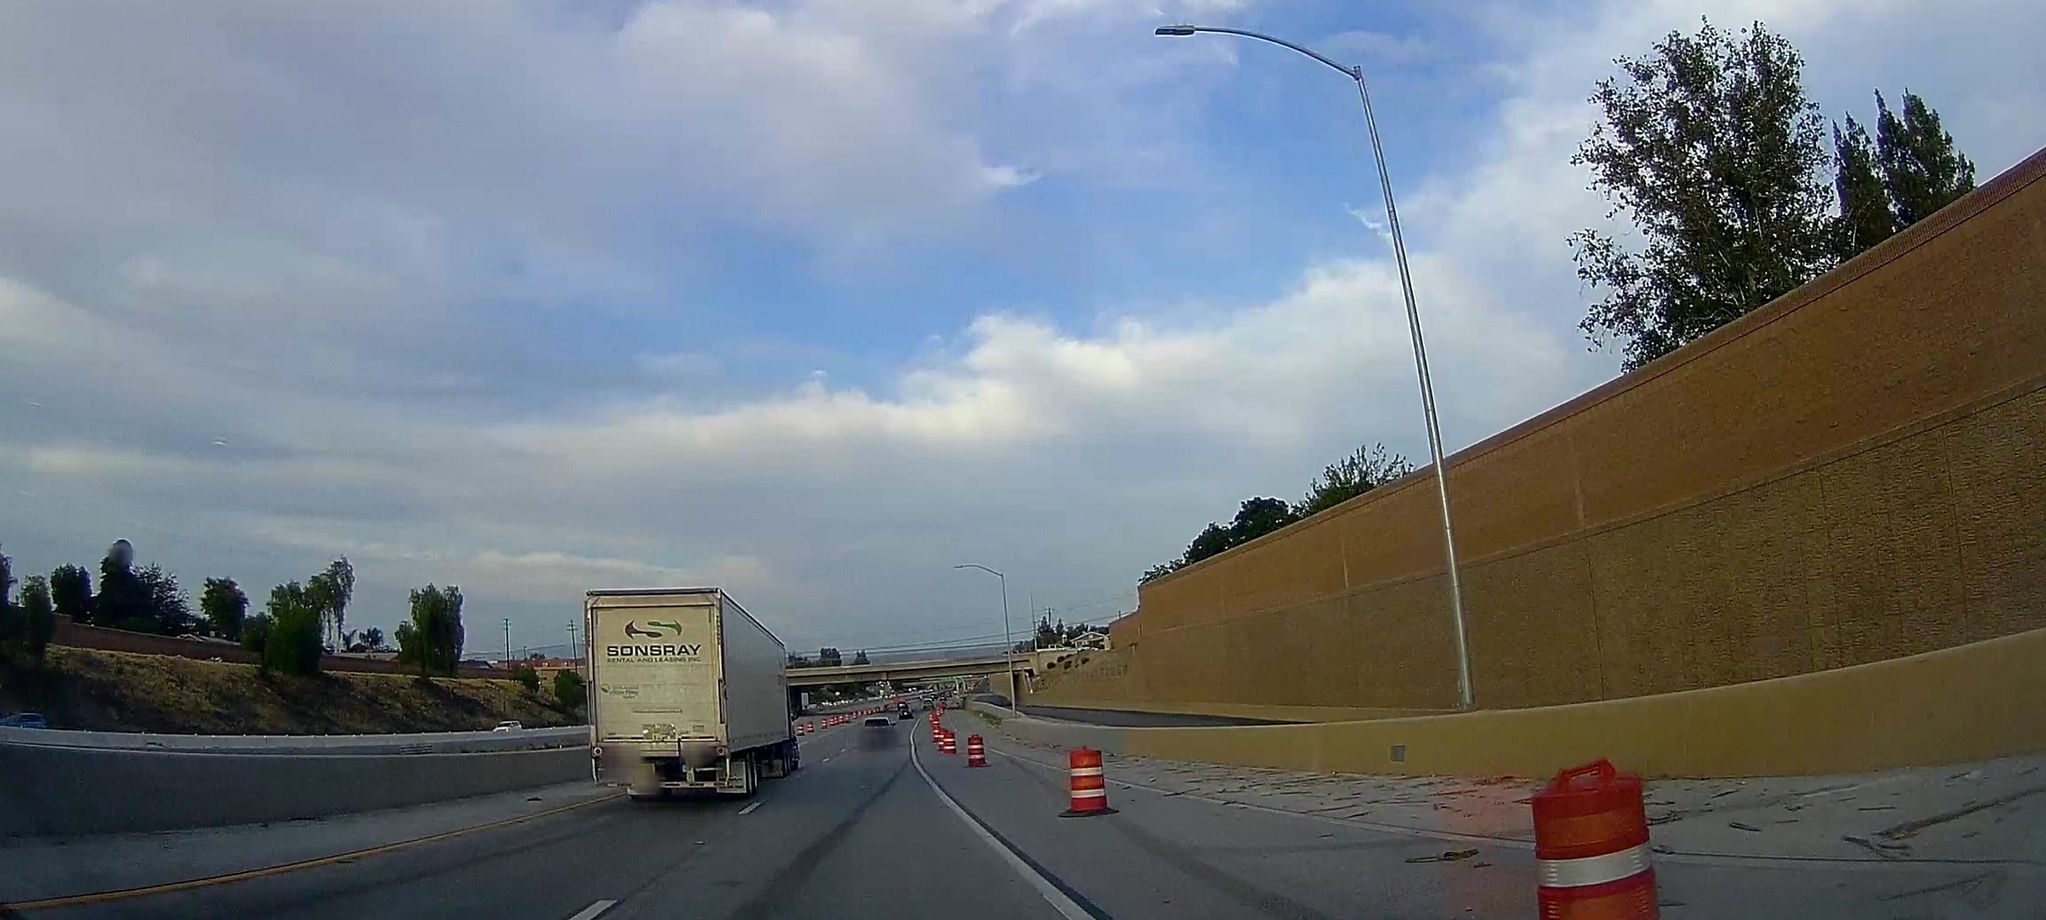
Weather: cloudy
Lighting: day
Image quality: good
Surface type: driving surface
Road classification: trunk_link, motorway_link
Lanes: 2
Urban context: urban centre
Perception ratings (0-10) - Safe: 0.64, Lively: 1.27, Beautiful: 1.15, Boring: 7.75, Depressing: 7.58, Wealthy: 2.1